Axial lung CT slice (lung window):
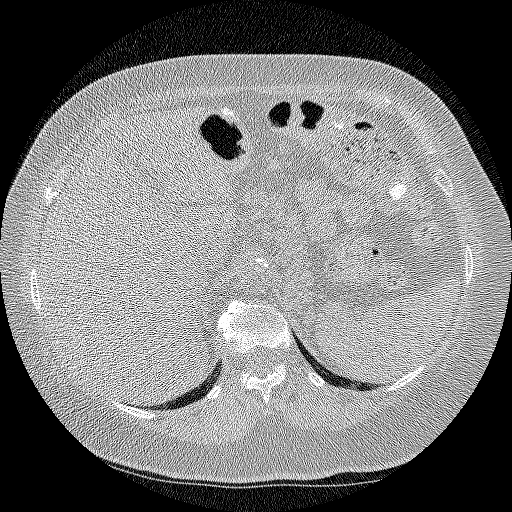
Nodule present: no